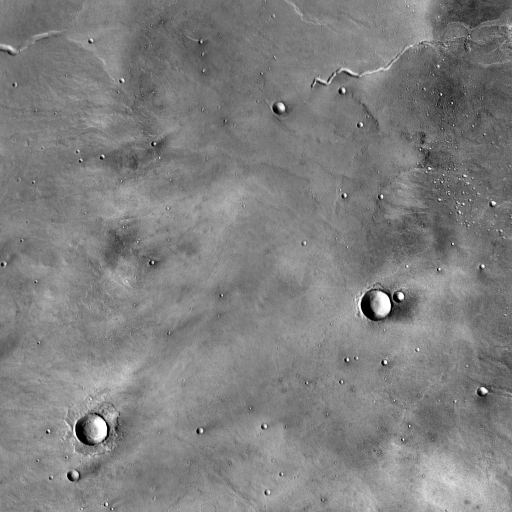
Crater classes present: Background, Other, Layered